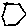
Label: hexagon